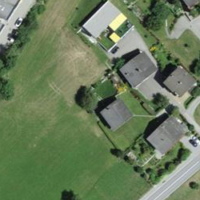
EUNIS habitat code: 24
Species observed at this site:
Falco tinnunculus
Phoenicurus ochruros